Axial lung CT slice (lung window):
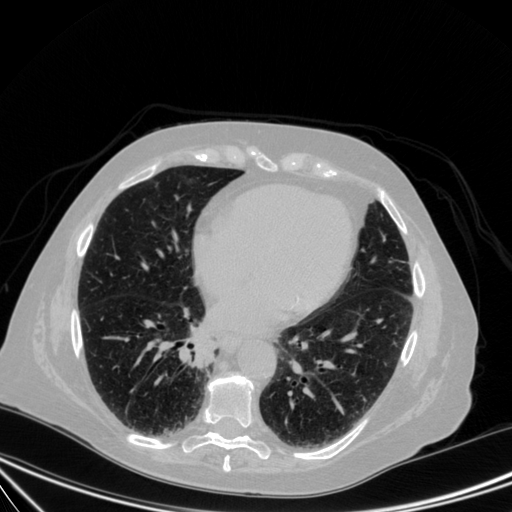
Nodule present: yes
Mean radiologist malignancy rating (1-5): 4